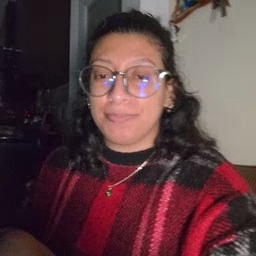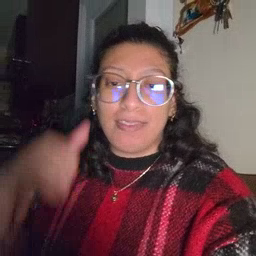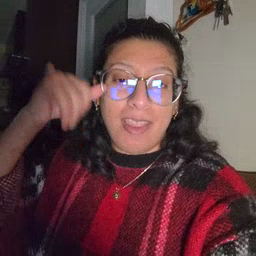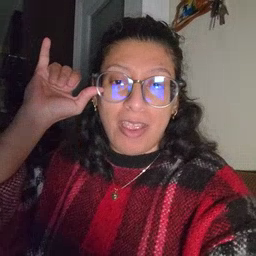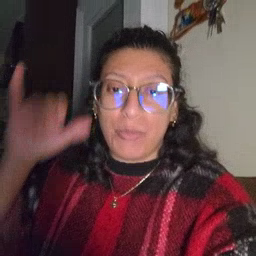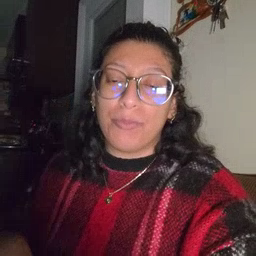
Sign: cow